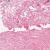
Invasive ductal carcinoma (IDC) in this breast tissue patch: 0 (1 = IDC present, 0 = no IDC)